Interaction volume radius: 5 \u00c5
Interaction volume height: 30 \u00c5
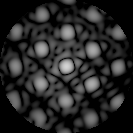
Disorder parameter: 0.2012